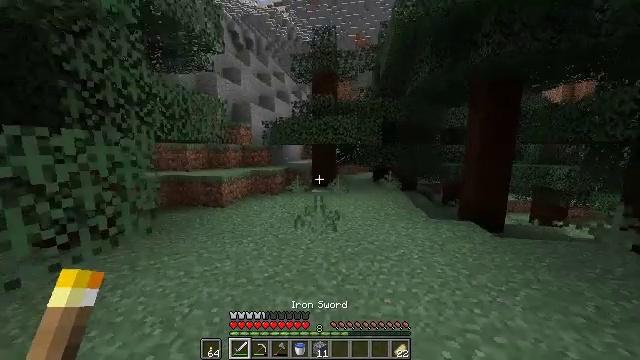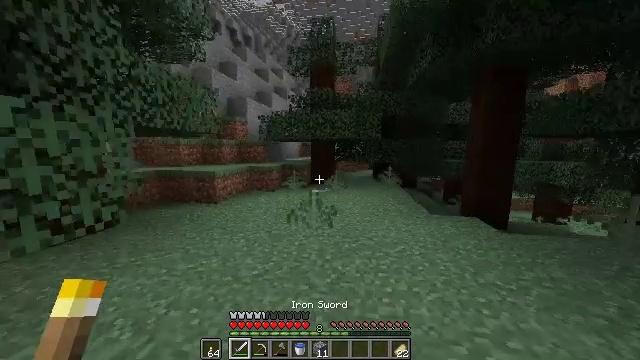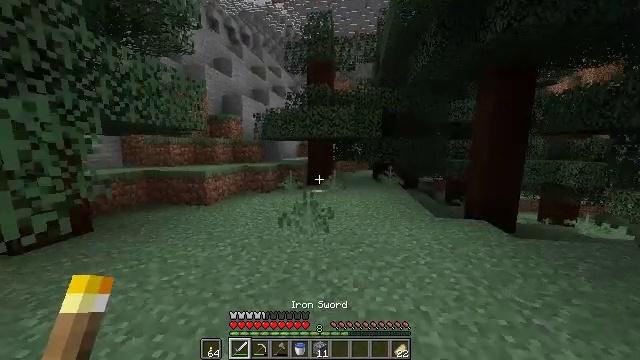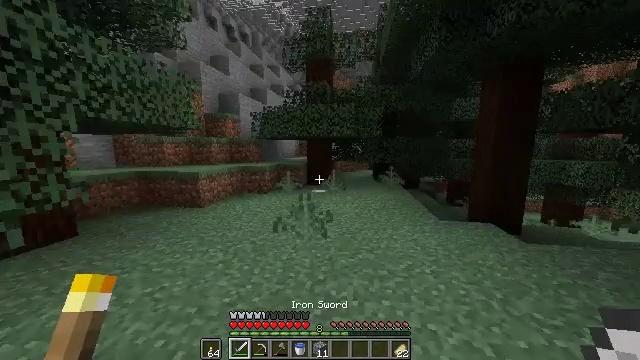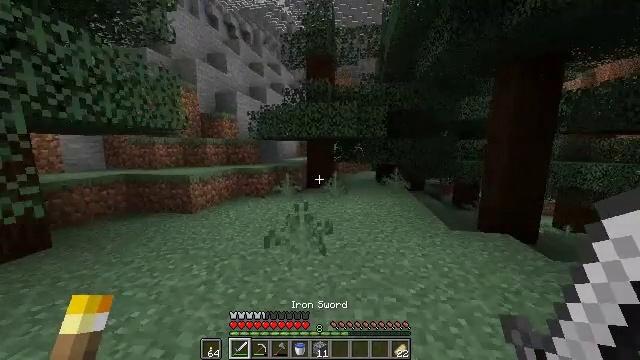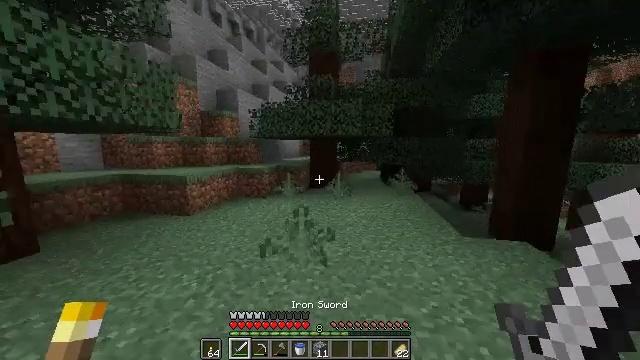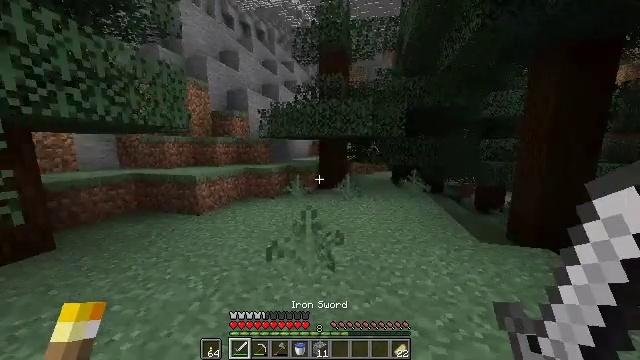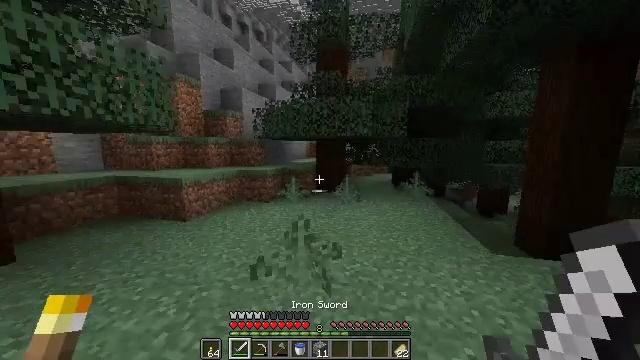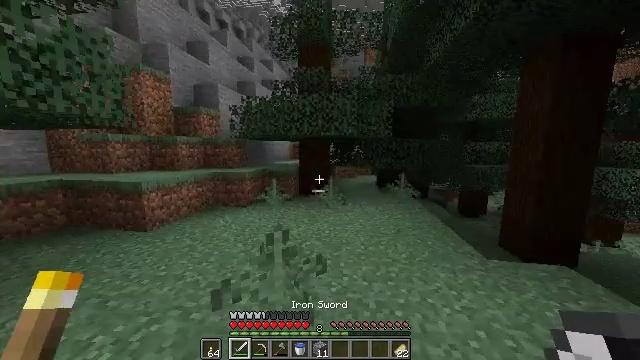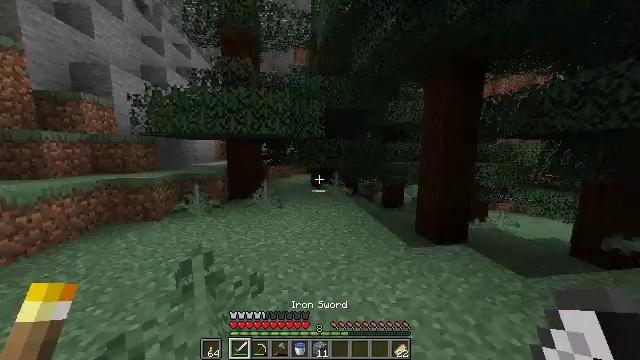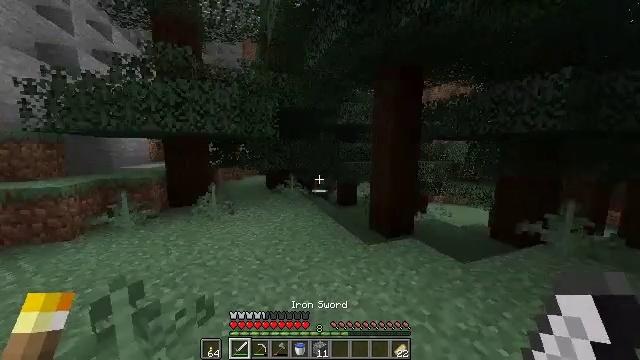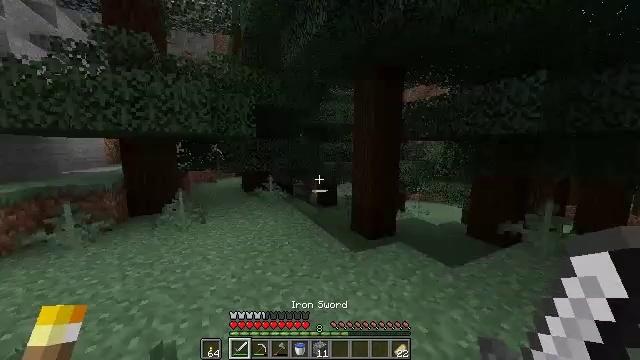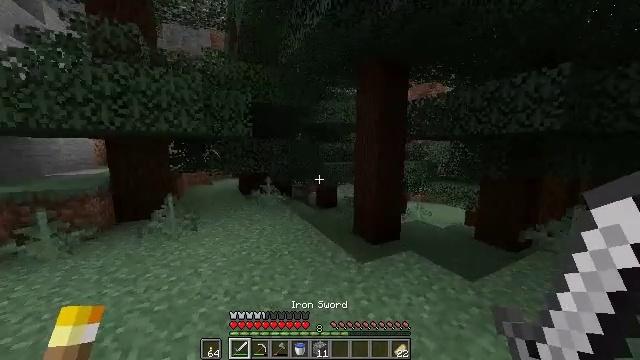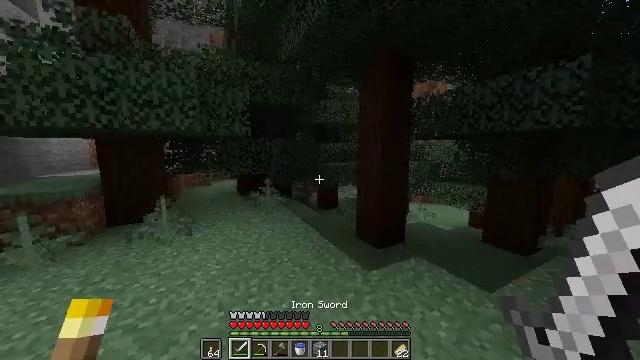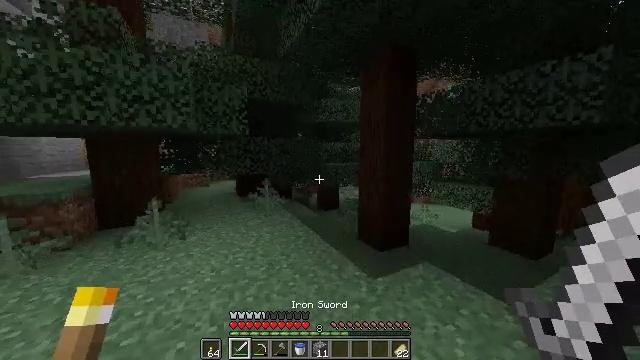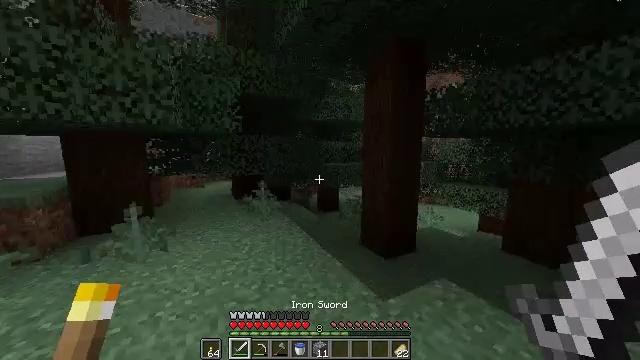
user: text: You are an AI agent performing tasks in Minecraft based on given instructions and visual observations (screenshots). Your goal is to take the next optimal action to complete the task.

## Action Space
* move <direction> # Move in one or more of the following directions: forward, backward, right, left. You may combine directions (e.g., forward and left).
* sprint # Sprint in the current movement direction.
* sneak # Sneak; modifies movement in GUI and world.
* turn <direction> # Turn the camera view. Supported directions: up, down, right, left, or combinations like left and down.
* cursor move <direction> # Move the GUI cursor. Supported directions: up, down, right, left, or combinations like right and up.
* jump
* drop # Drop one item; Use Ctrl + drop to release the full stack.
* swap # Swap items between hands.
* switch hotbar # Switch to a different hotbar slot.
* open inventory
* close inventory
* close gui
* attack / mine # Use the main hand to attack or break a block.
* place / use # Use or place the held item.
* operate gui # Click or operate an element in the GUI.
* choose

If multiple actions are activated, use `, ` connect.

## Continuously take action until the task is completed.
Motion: motion action
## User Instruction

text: Punch the spruce leaves to get saplings.
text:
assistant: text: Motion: move forward, switch to hotbar 1
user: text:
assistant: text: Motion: move forward, switch to hotbar 1
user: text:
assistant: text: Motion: move forward
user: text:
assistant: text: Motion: move forward
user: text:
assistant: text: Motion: move forward, turn left
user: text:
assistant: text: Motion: move forward, turn left
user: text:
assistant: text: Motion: move forward
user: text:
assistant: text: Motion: move forward, sprint, turn right
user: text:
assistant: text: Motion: move forward, sprint, turn right
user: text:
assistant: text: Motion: move forward, sprint, turn right
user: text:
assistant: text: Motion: move forward, sprint, turn right
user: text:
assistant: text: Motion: move forward, sprint
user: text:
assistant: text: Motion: move forward, sprint
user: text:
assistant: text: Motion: move forward
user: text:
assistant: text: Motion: move forward
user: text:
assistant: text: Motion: no_op
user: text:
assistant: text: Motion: no_op
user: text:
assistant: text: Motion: no_op
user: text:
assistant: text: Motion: no_op
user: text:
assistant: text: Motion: turn right
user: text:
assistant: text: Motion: turn right
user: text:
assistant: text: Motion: turn right
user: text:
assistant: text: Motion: turn right and down
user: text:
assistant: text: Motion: move forward, sprint, turn right and down
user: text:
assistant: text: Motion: move forward, sprint, turn right
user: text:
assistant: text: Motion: move forward, sprint
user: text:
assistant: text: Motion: move forward, sprint
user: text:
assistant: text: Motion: move forward, sprint
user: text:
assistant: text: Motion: move forward, sprint
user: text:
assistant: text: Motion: move forward, sprint, turn left and down